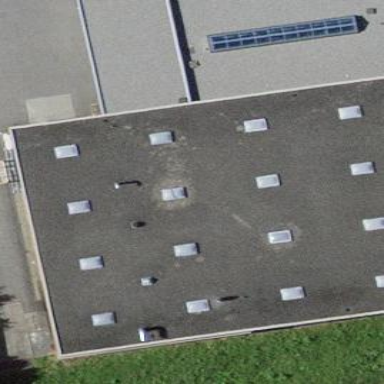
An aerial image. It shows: Industrial building.